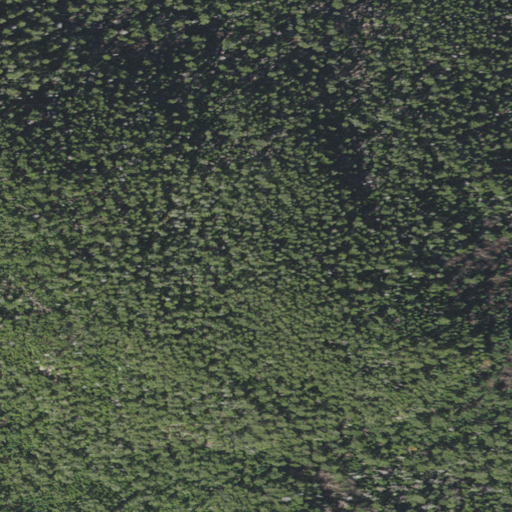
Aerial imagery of mountain in New Hampshire named Big Attitash Mountain containing evergreen forest and mixed forest